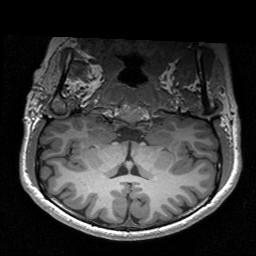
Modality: T1w
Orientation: sagittal
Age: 20
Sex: female
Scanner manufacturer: siemens
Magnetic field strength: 3 T
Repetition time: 1.9 s
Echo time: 0.00226 s